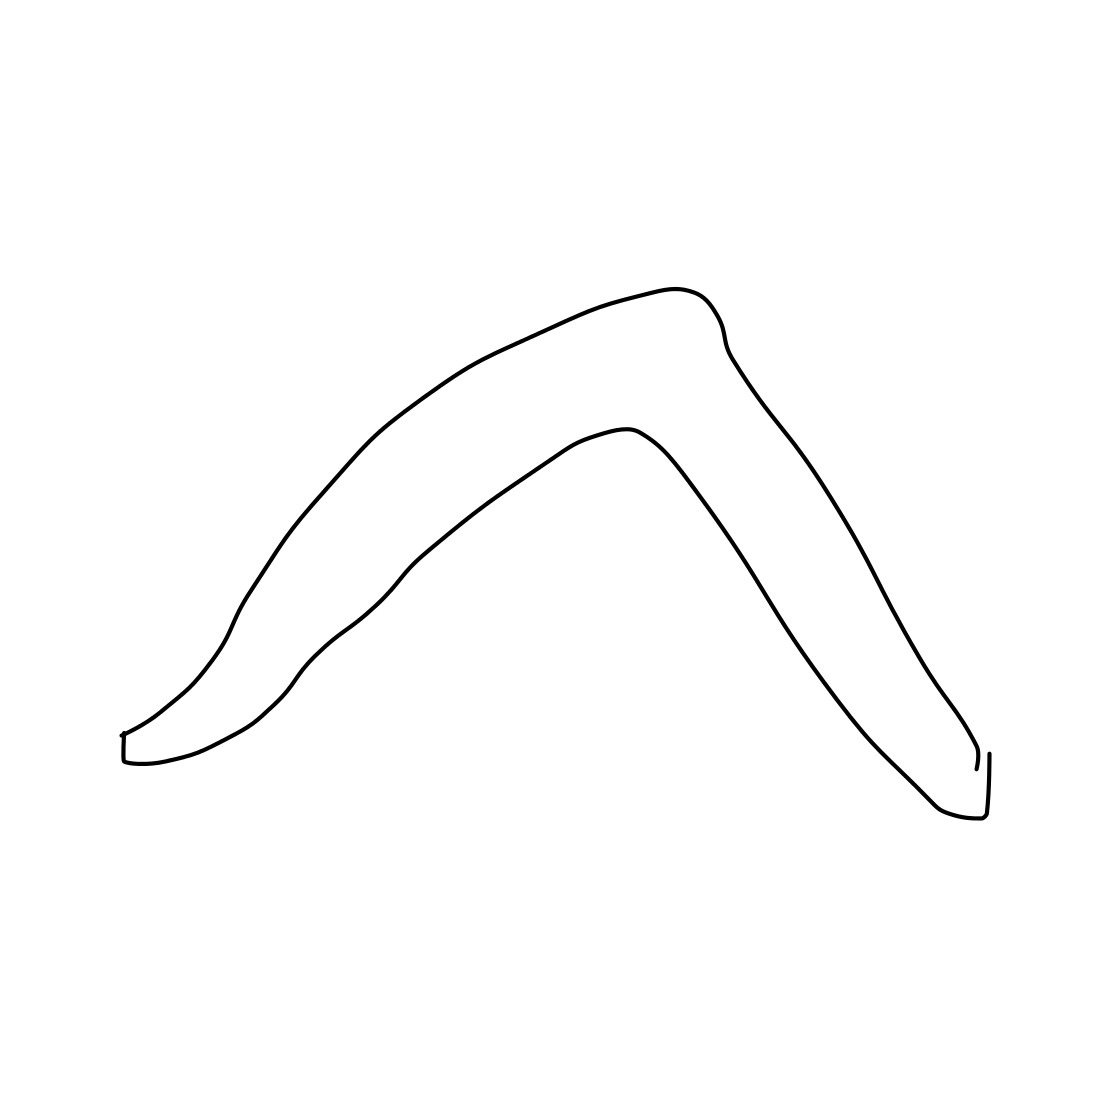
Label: boomerang